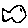
Label: fish